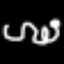
Label: squiggle